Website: lowes
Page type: address-validator
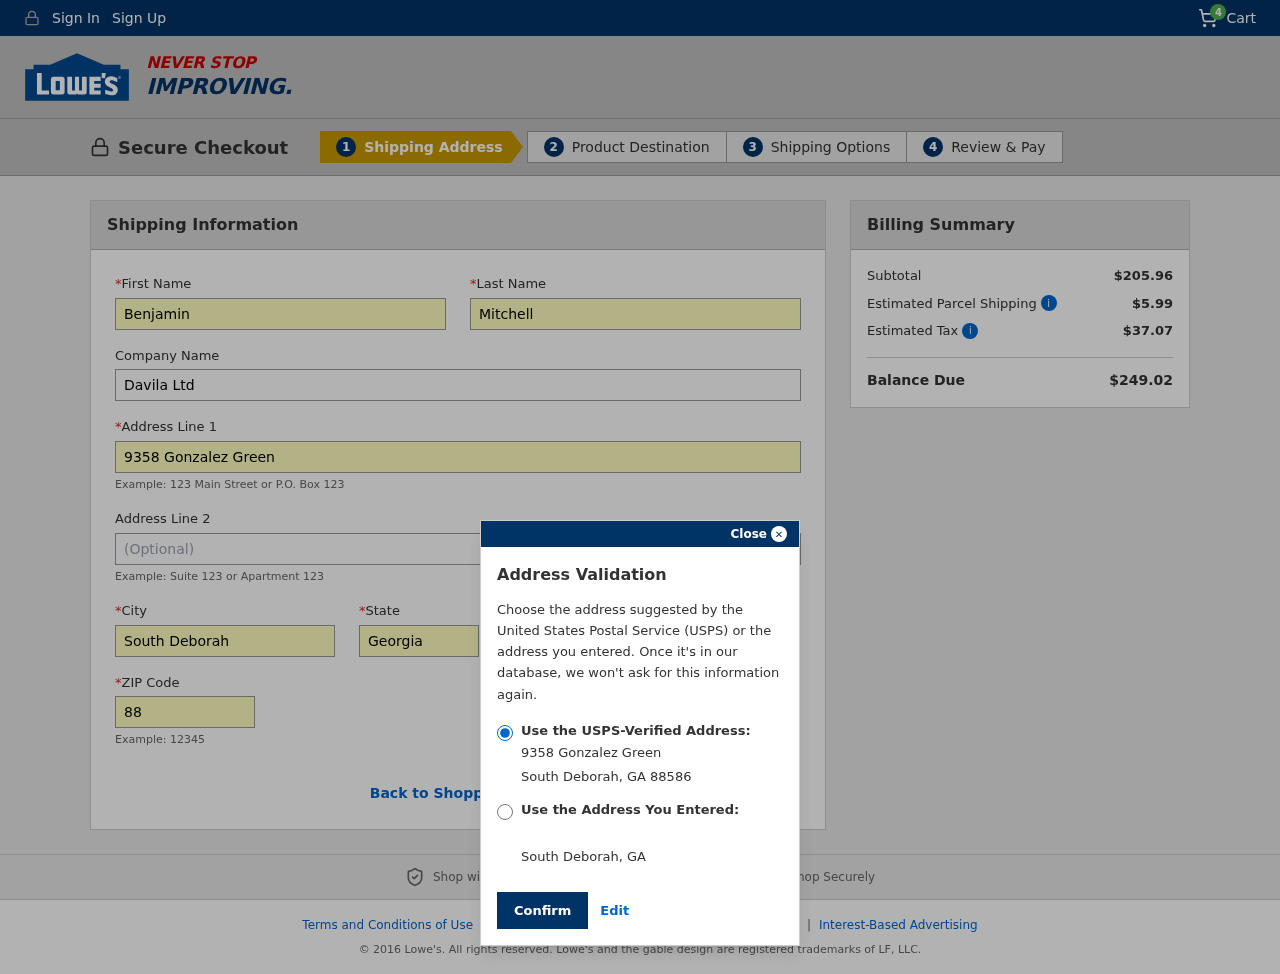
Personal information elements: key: PII_CITY
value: South Deborah
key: PII_COMPANY
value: Davila Ltd
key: PII_FIRSTNAME
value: Benjamin
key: PII_LASTNAME
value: Mitchell
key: PII_POSTCODE
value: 88586
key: PII_STATE
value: Georgia
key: PII_STATE_ABBR
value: GA
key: PII_STREET
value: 9358 Gonzalez Green
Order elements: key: ORDER_NUM_ITEMS
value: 4
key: ORDER_SUBTOTAL
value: $205.96
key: ORDER_SHIPPING_COST
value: $5.99
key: ORDER_TAX
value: $37.07
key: ORDER_TOTAL
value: $249.02